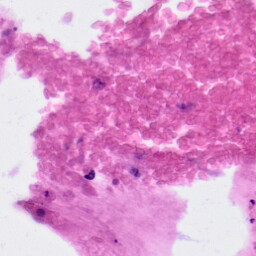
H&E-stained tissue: Colon